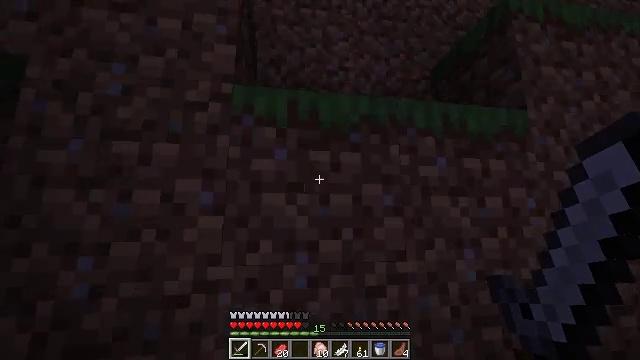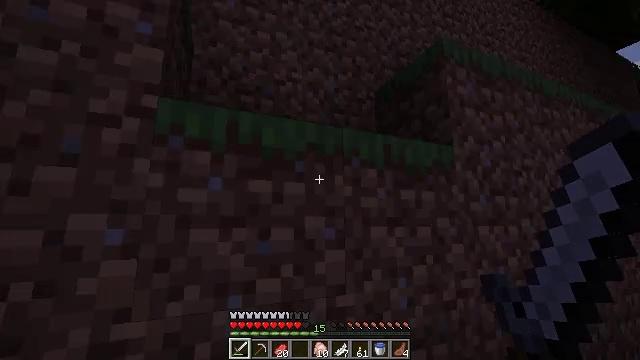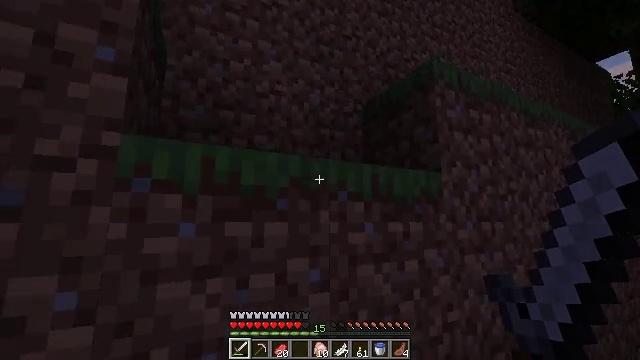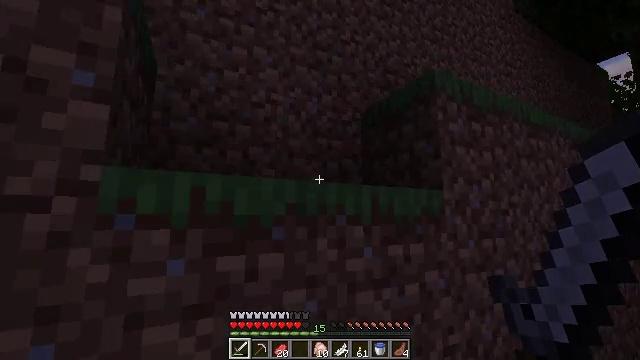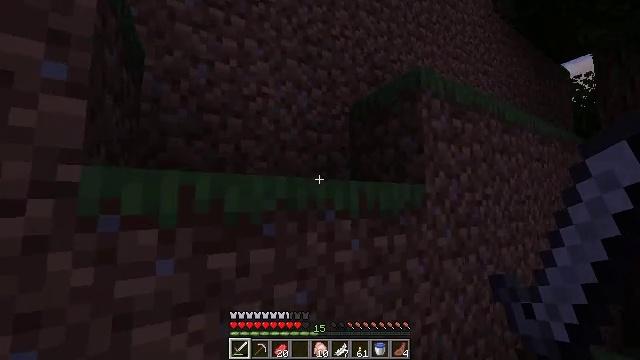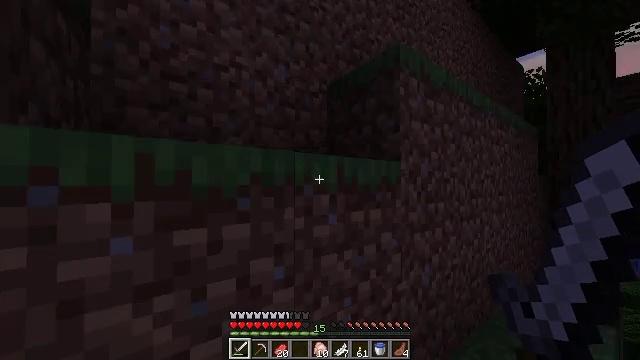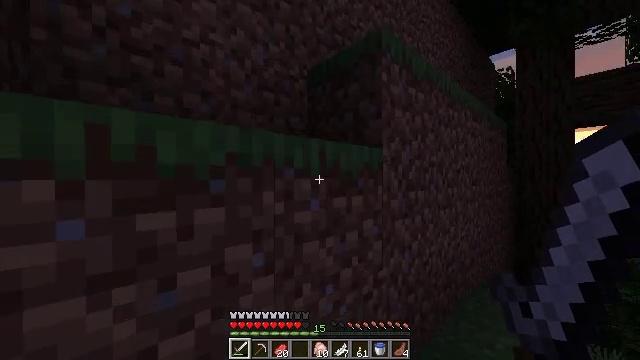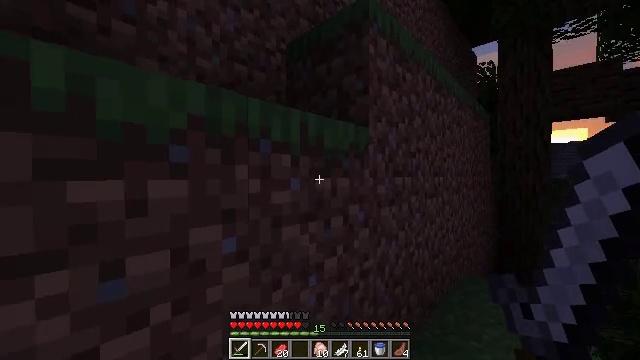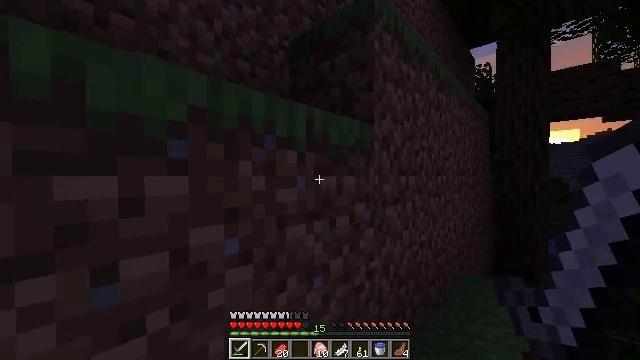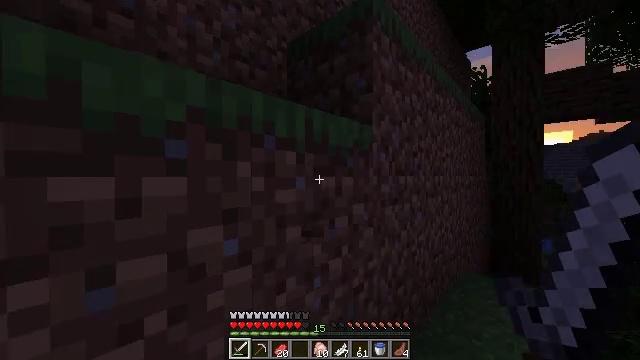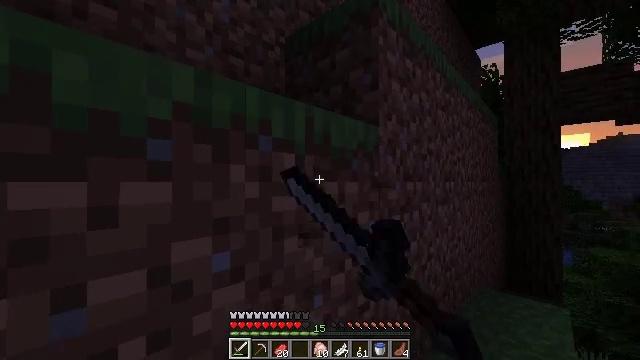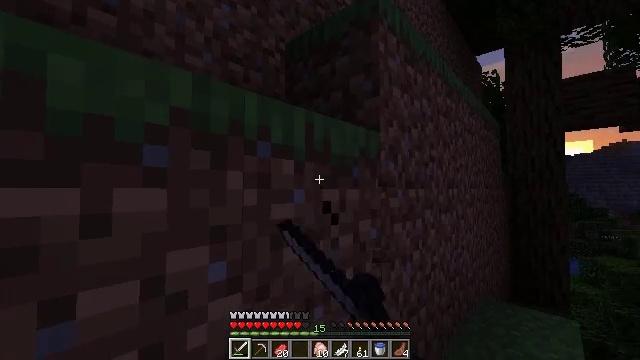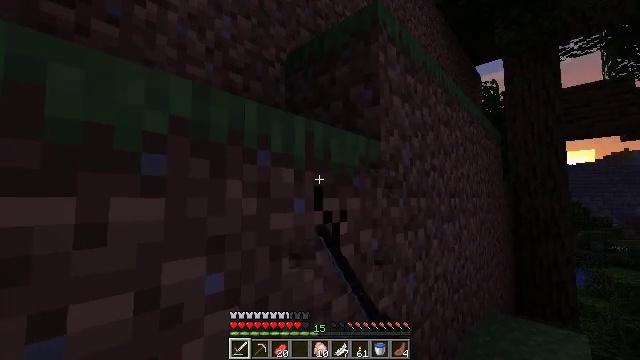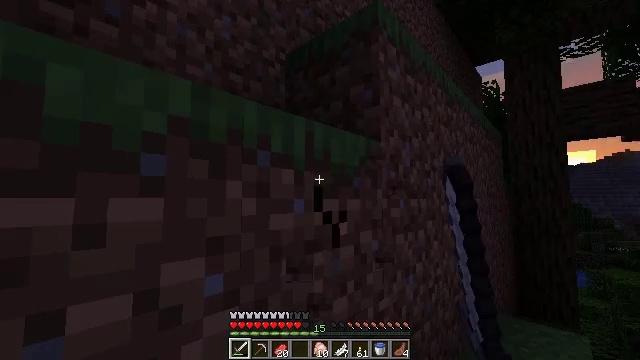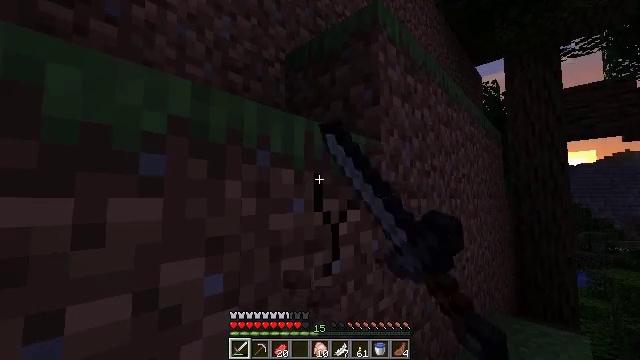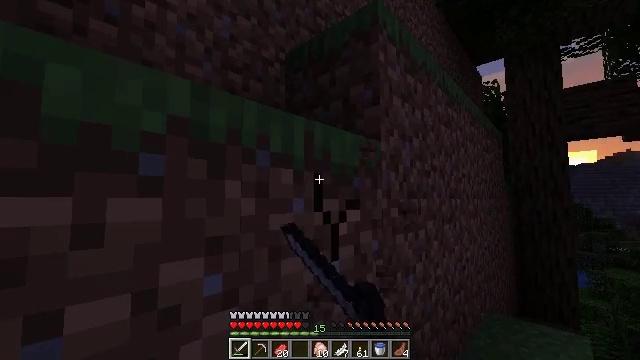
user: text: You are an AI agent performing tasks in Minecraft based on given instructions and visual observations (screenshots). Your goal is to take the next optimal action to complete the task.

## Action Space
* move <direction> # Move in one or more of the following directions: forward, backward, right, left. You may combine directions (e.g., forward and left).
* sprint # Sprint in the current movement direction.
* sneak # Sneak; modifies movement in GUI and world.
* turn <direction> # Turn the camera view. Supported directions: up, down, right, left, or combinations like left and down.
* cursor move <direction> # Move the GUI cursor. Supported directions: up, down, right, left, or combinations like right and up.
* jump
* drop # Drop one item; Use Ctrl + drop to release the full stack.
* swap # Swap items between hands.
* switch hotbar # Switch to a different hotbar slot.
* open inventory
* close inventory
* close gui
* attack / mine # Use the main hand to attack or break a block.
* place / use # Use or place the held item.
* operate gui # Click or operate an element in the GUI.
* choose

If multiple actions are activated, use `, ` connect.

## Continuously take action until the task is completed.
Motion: motion action
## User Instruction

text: Collect the grass block using a shovel.
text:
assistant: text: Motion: move forward, sprint, turn right, jump
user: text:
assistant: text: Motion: move forward, sprint, turn right, jump
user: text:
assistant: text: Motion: move forward
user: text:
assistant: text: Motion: move forward, turn right and down
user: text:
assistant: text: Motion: turn right and down
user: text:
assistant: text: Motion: turn right and down
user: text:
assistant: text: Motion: turn right
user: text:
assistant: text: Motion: no_op
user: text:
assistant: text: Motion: attack / mine
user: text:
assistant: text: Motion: turn up, attack / mine
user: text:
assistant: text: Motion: turn up, attack / mine
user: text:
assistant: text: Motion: turn up, attack / mine
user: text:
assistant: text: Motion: attack / mine
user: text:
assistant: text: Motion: attack / mine
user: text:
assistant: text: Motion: attack / mine
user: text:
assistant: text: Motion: attack / mine
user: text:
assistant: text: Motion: attack / mine
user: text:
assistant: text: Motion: attack / mine
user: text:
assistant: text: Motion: attack / mine
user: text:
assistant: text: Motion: attack / mine
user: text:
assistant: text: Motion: attack / mine
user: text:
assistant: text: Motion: attack / mine
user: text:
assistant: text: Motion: attack / mine
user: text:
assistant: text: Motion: attack / mine
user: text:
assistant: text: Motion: attack / mine
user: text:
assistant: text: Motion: attack / mine
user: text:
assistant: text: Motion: attack / mine
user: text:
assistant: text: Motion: attack / mine
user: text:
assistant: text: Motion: turn right, attack / mine
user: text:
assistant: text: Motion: attack / mine